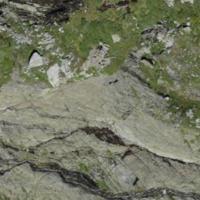
EUNIS habitat code: 31
Species observed at this site:
Cryptogramma crispa
Salix retusa
Salix herbacea
Salix glaucosericea